【题型】解答题　【知识点】解析几何　【难度】easy
(2025·上海静安·二模) 如图，在直角坐标平面$xOy$中，$\triangle A_iB_iA_{i+1}$中($i=1,2,\dots,n,\dots$)为正三角形，且满足$\overrightarrow{OA_1} = \left(-\frac{1}{4},0\right)$，$\overrightarrow{A_iA_{i+1}} = (2i-1,0)$。

(1) 求点$A_n$的横坐标$X_n$关于正整数$n$的表达式；

(2) 求证：点$B_1,B_2,\dots,B_n,\dots$在抛物线$\Gamma: y^2 = 3x$上；

(3) 过(2)中抛物线$\Gamma: y^2 = 3x$的焦点$F$作两条互相垂直的弦$AC$和$BD$，求四边形$ABCD$面积的最小值。

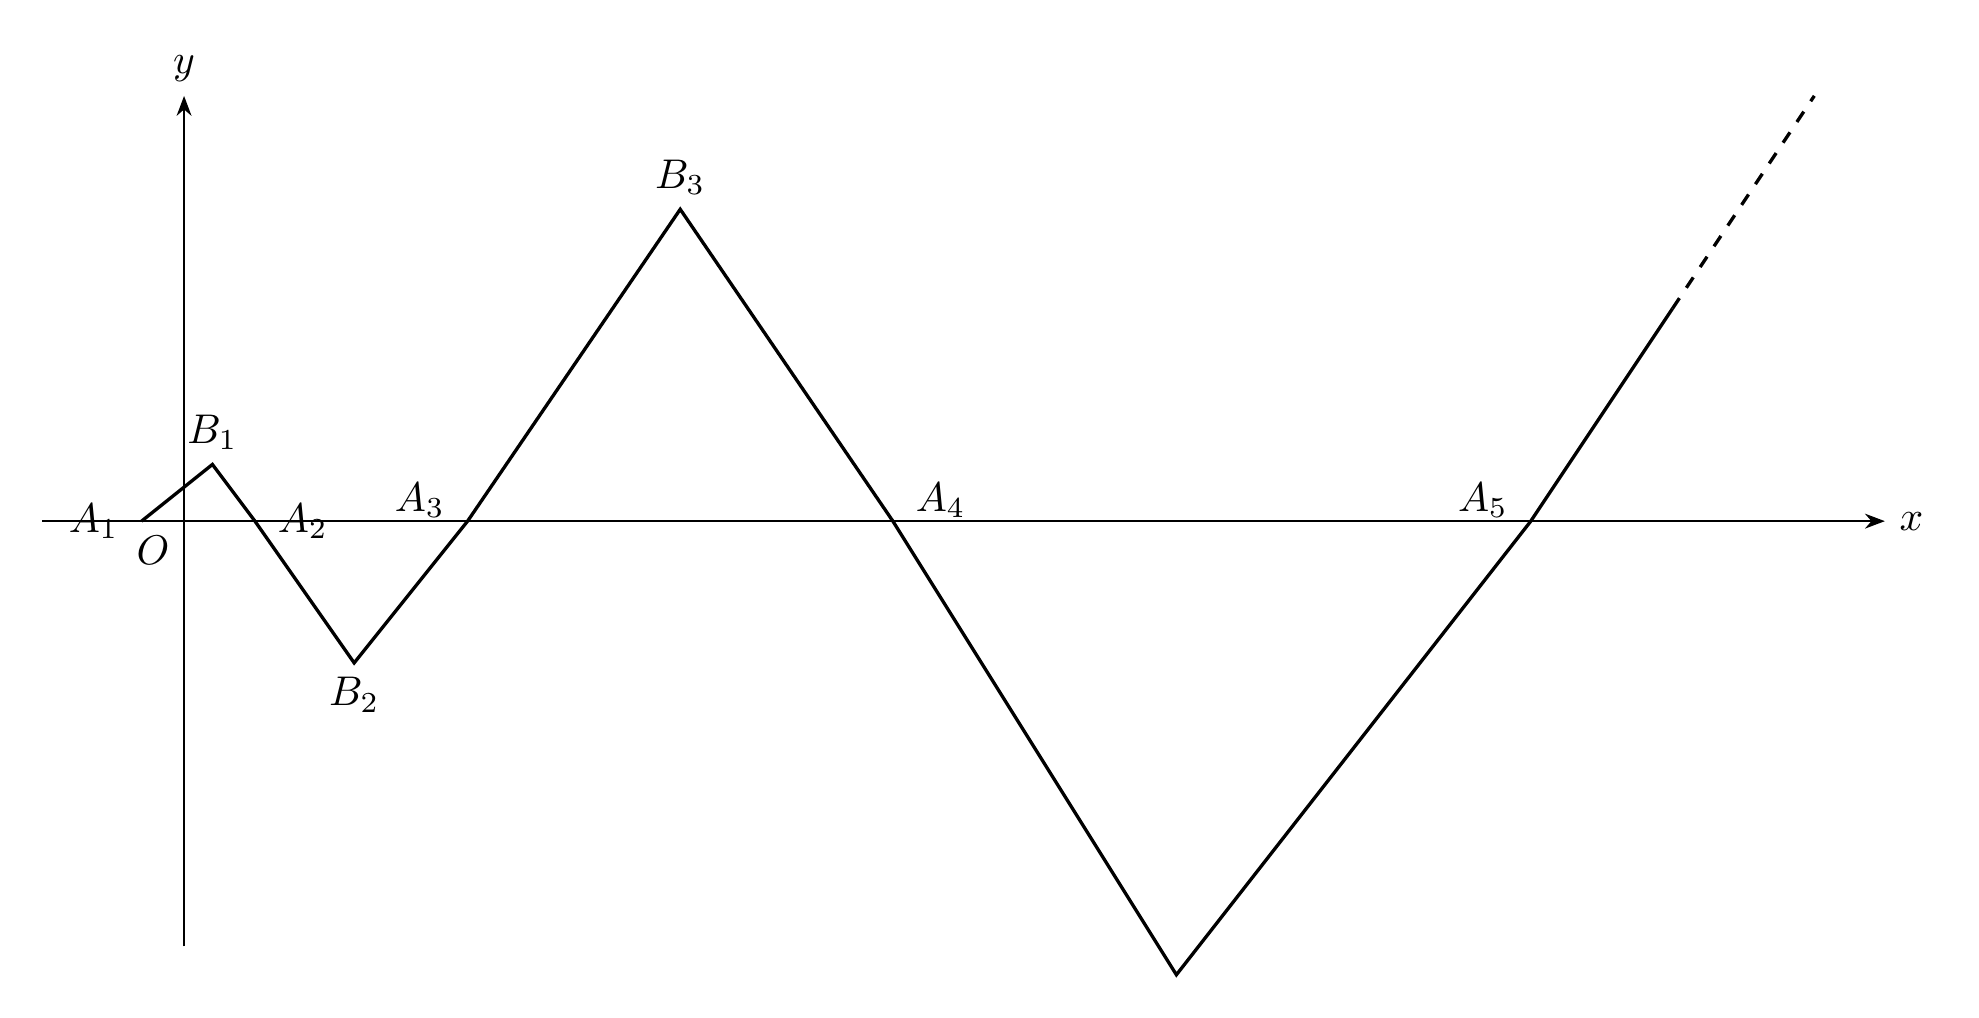
【解答】
\vspace{1em}

\textbf{【解析】}
(1) $\overrightarrow{OA_n} = \overrightarrow{OA_1} + \overrightarrow{A_1A_2} + \dots + \overrightarrow{A_{n-1}A_n}$，

$$
X_n = -\frac{1}{4} + \sum_{i=1}^{n-1} (2i-1) = -\frac{1}{4} + (n-1)^2 \quad (4\ \text{分})
$$

（2）点$B_n$的坐标为$(x,y)$，
则
$$
\begin{cases}
x = -\frac{1}{4} + (n-1)^2 + \frac{2n-1}{2} \\
|y| = \frac{\sqrt{3}}{2}(2n-1)
\end{cases}, \quad \text{即} \quad
\begin{cases}
x = \left(n-\frac{1}{2}\right)^2 \\
|y| = \frac{\sqrt{3}}{2}(2n-1)
\end{cases},
$$
满足方程$y^2 = 3x$，故点$B_1,B_2,\dots,B_n,\dots$在抛物线$\Gamma: y^2 = 3x$上。（6分）

---

（3）抛物线$\Gamma: y^2 = 3x$的焦点为$F\left(\frac{3}{4},0\right)$。（1分）

互相垂直的弦$AC$和$BD$显然都不垂直于坐标轴，

设直线$AC$的方程为$x = my + \frac{3}{4}$，（1分）

代入$\Gamma: y^2 = 3x$，得$y^2 - 3my - \frac{9}{4} = 0$，所以$y_A + y_C = 3m, y_A y_C = -\frac{9}{4}$，

所以
$$
|AC| = \sqrt{1+m^2}|y_A - y_C| = 3(1+m^2). \quad (1\ \text{分})
$$

将上式中的$m$用$-\frac{1}{m}$代换，得
$$
|BD| = 3\left(1 + \frac{1}{m^2}\right), \quad (1\ \text{分})
$$

于是
$$
S_{ABCD} = \frac{1}{2}|AC| \cdot |BD| = \frac{9}{2}(1+m^2)\left(1+\frac{1}{m^2}\right) = \frac{9}{2}\left(2 + m^2 + \frac{1}{m^2}\right) \ge 18,
$$
当且仅当$m = \pm 1$时，上式取等号，

故四边形$ABCD$面积的最小值为$18$。（4分）

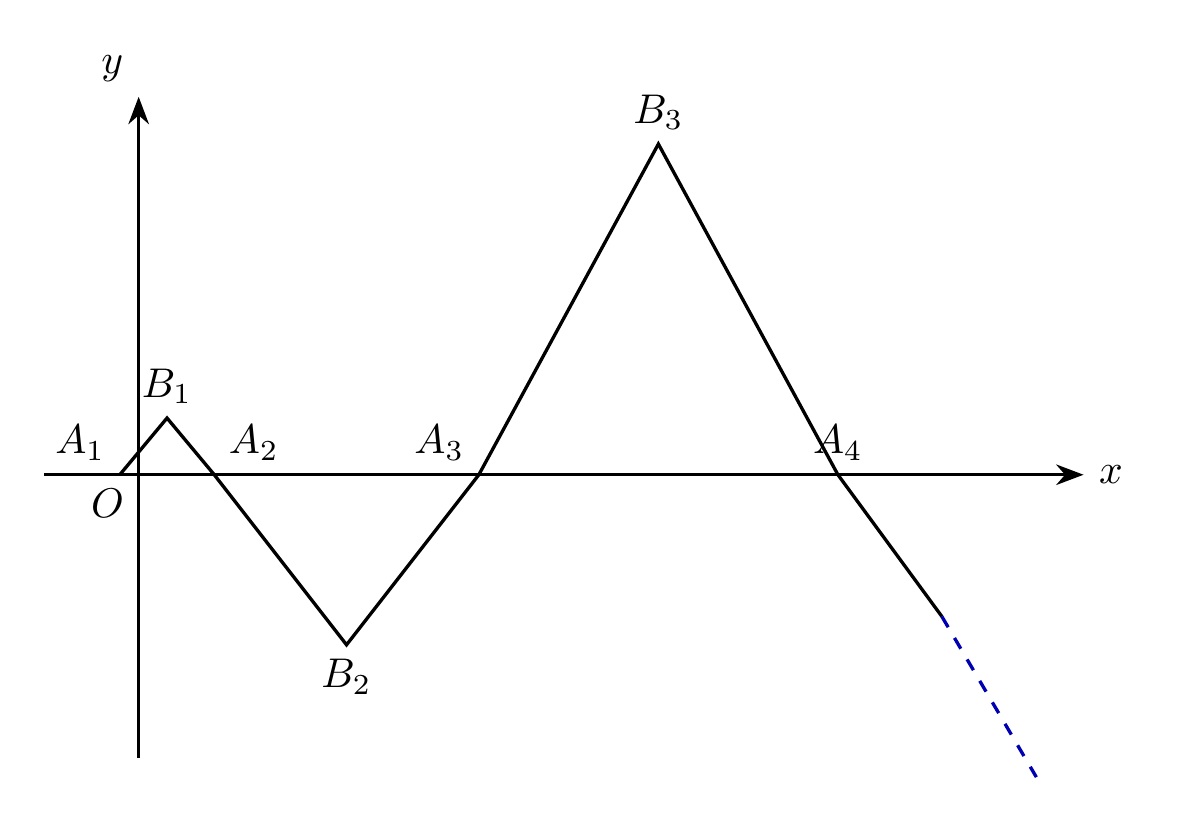